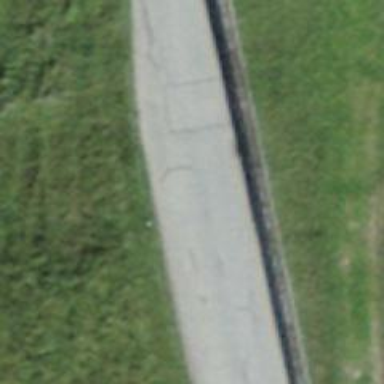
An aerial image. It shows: Passing place on the road.